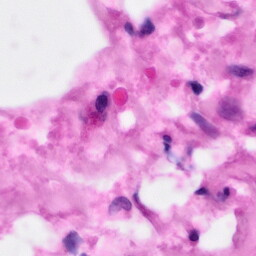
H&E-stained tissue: Pancreatic